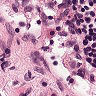
Metastatic tissue present: no